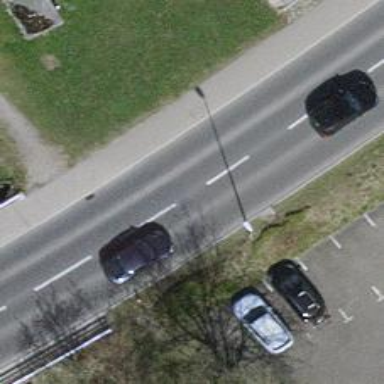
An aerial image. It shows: Secondary road.